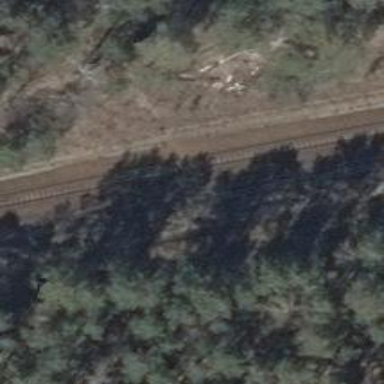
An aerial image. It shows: Railway with electrified contact lines.